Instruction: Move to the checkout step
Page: cart
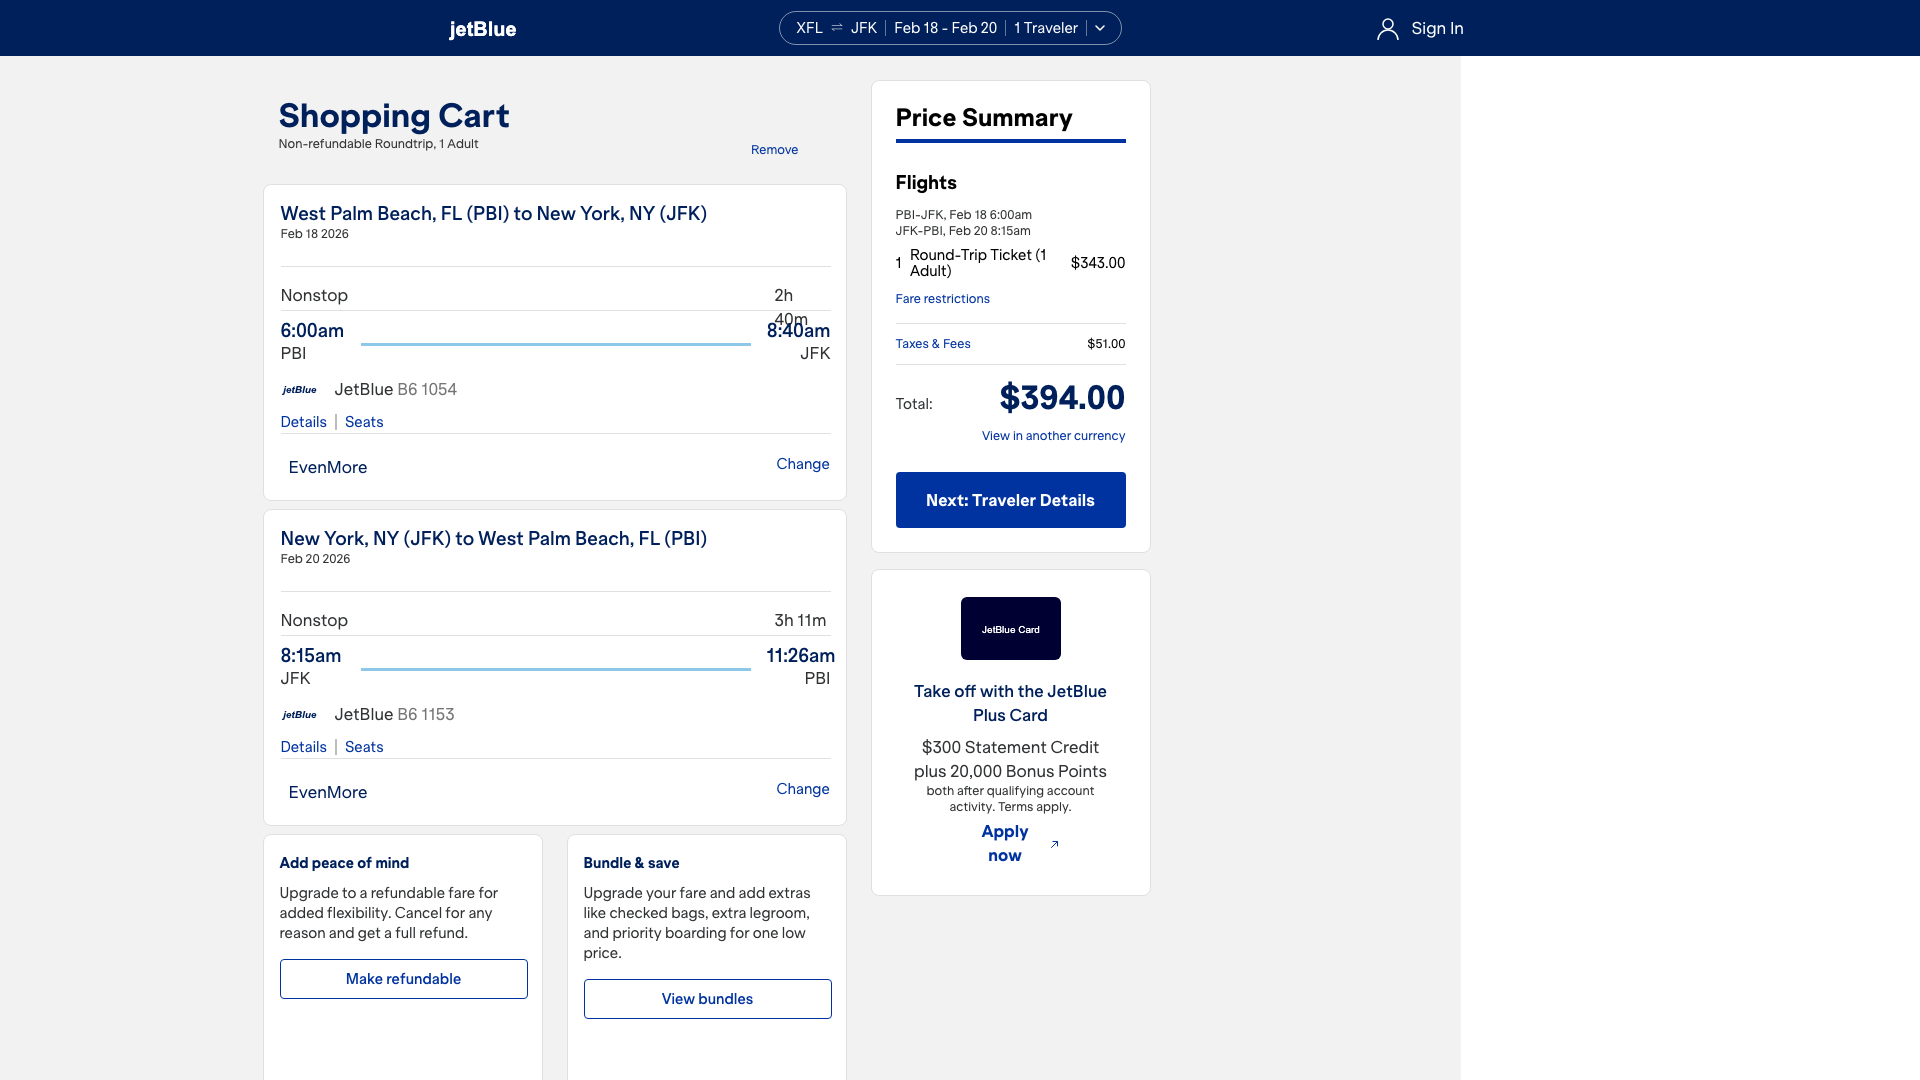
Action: click